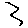
Label: zigzag